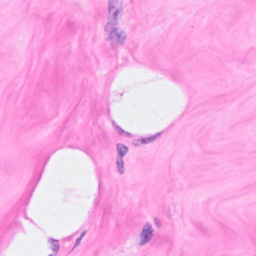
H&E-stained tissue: Breast